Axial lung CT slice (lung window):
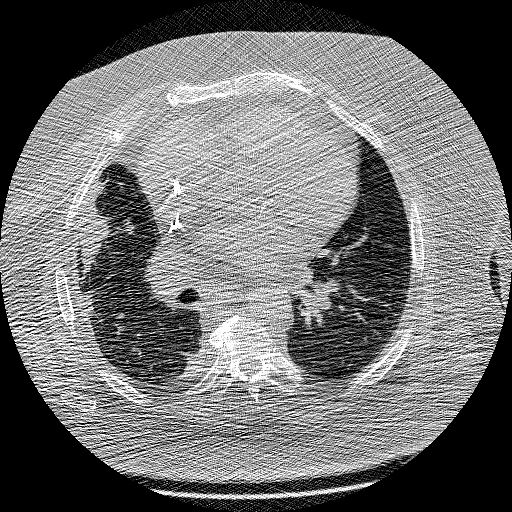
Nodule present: no